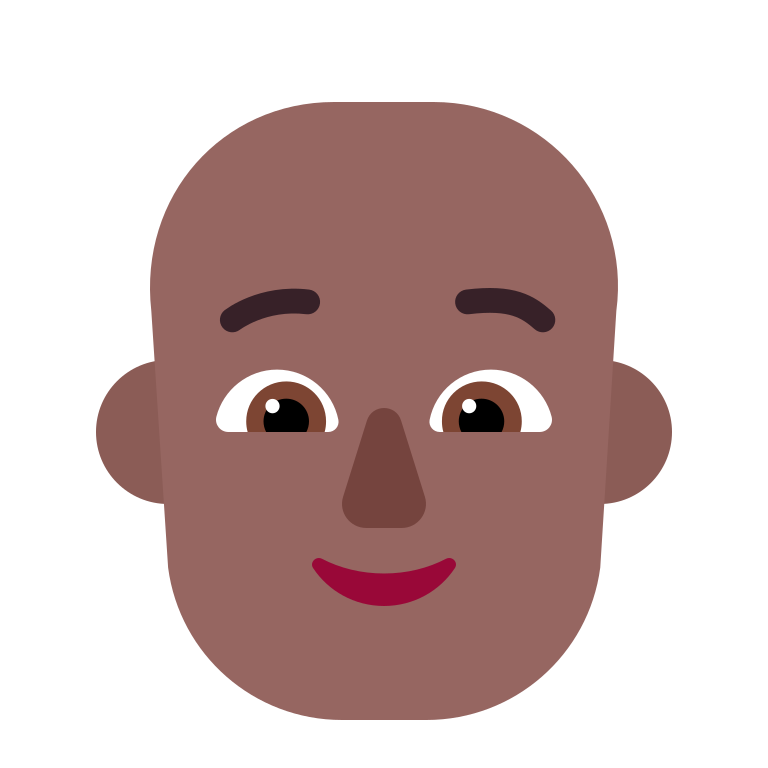
person bald flat  dark